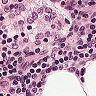
Metastatic tissue present: no